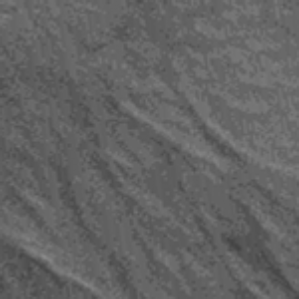
Label: frost